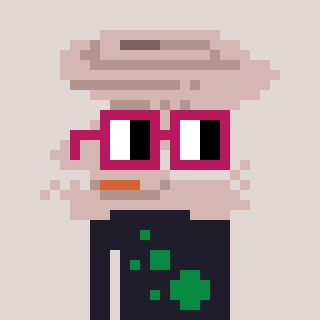
a pixel art character with square dark red glasses, a tornado-shaped head and a grayscale-colored body on a warm background